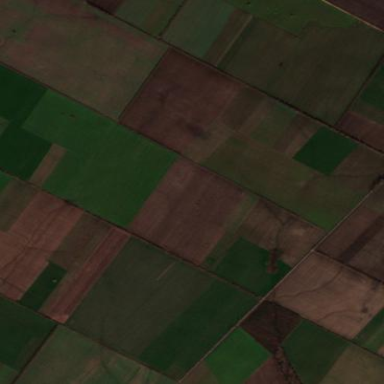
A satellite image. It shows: View of farmland.